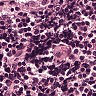
Metastatic tissue present: no